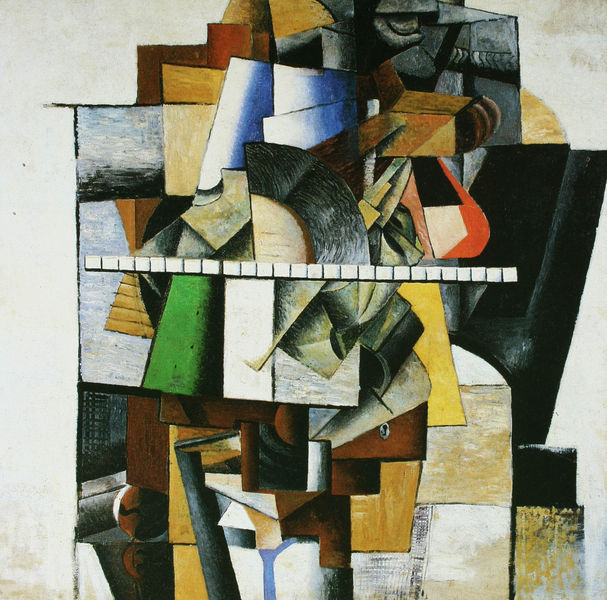
Titel: Bildnis von Michail Matjuschin
Künstler: Kasimir Malewitsch
Standort: Moskau
Institution: Tretjakow-Galerie
Schlagwörter: blau, gemälde, kopf, mann, weiß, gelb, grün, komposition, kubismus, kubistisch, ocker, braun, bunt, frisur, grau, haar, orange, schwarz, stirn, tisch, haus, rot, beige, malerei, architektur, gesicht, rahmen, figur, haare, scheitel, farbig, schrank, perspektive, moderne, russland, abstrakt, farben, flächen, modern, farbe, formen, linien, treppe, treppen, krawatte, streng, büste, gerade, streifen, aufgang, collage, rechtecke, bögen, punkte, dada, eckig, rechteck, linie, form, kunst, würfel, halbrund, ecken, quadrate, geometrisch, picasso, zerlegen, lineal, gün, dreick, geometrie, quadrat, kuben, schlüsselloch, raster, kandinsky, konstruktivismus, fragmente, teile, ansichten, blaub, segmente, analytisch, haara, zerlegung, braque, leger, dadaismus, gemoetrie, astrakt, schnipsel, bralu, dadaistisch, figuen, svhwarz, geonetrisch, ocker gelb